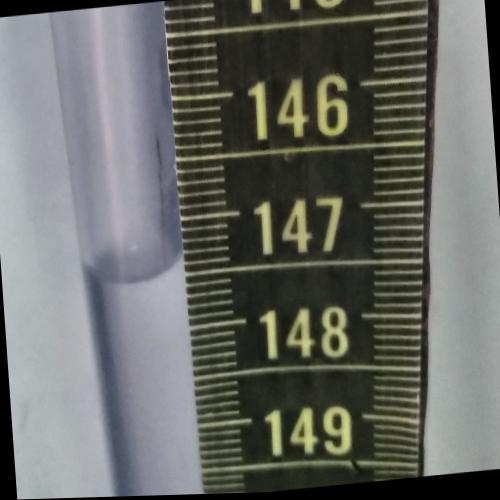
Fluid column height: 147.5 cm